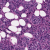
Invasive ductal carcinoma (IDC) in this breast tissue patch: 1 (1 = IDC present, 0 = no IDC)